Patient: sex M, age 47
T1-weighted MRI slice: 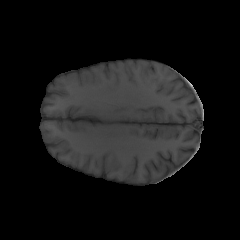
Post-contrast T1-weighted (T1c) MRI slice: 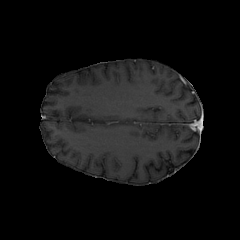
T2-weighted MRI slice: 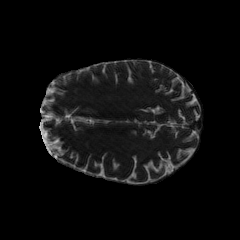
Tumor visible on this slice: no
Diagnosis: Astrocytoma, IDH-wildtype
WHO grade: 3